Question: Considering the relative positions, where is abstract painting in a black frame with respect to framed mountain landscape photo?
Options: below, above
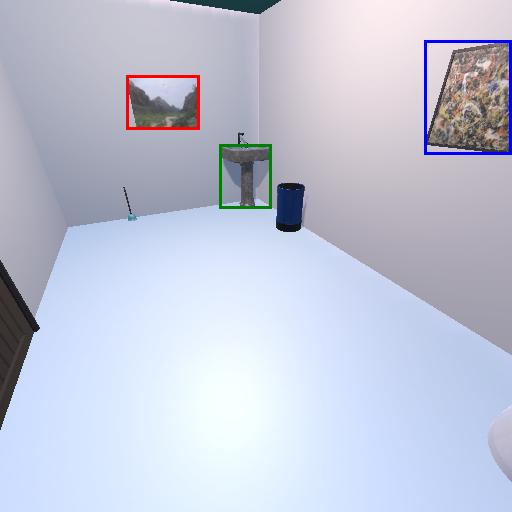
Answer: below